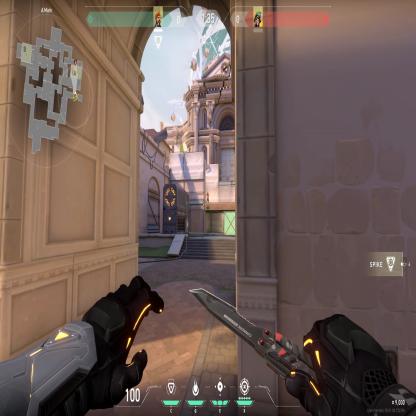
Label: enemy